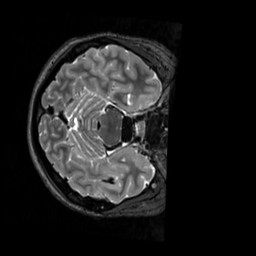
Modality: T2w
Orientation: axial
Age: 22
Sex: female
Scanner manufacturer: siemens
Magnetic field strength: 3 T
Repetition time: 3.2 s
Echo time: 0.728 s